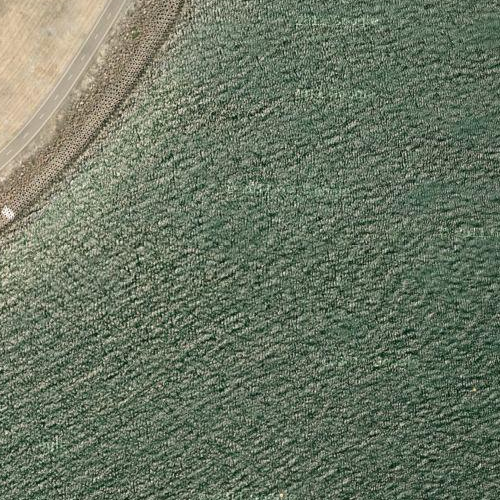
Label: sydney